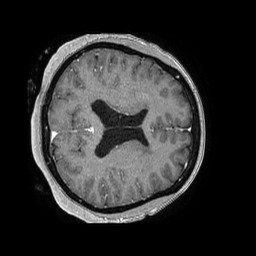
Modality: T1w
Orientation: axial
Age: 46
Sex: female
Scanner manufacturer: philips
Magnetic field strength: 1.5 T
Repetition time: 0.007662 s
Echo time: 0.003532 s